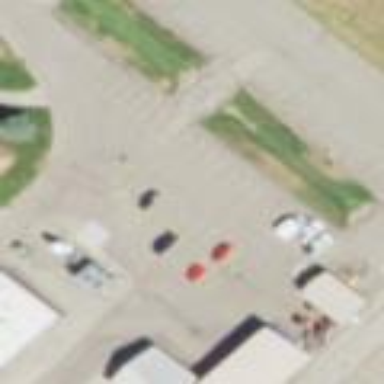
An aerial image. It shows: Parking area.